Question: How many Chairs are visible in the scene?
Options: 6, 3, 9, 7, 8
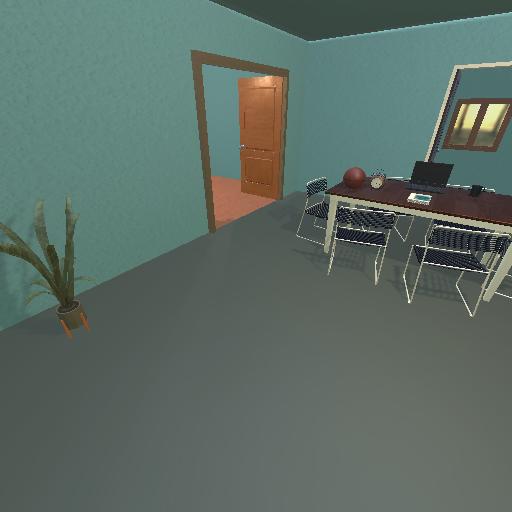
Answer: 6